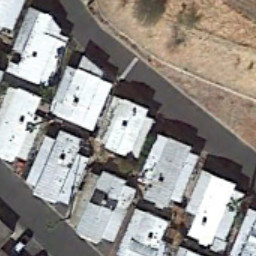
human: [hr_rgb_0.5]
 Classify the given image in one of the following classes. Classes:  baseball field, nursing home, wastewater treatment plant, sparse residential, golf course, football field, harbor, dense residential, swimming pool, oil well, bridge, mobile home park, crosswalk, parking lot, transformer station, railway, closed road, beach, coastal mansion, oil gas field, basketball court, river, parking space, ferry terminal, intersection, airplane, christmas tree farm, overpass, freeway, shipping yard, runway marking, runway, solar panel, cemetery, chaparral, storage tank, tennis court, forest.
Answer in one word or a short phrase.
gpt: mobile home park